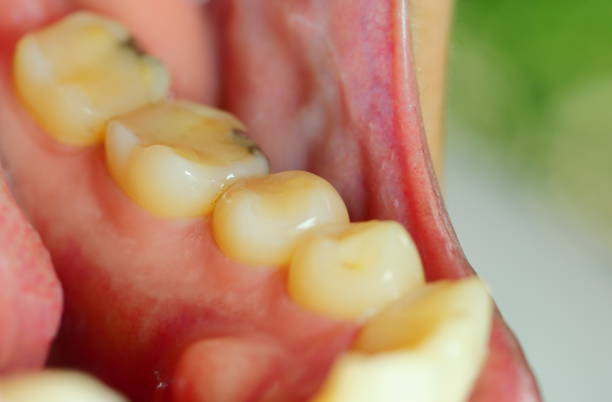
Condition: Calculus